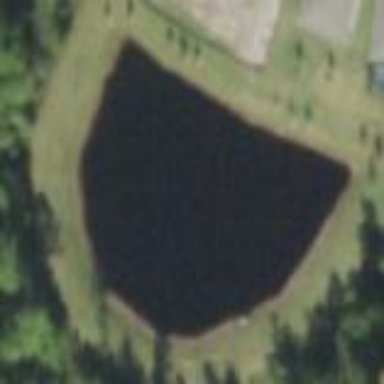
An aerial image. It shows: Pond with natural water.